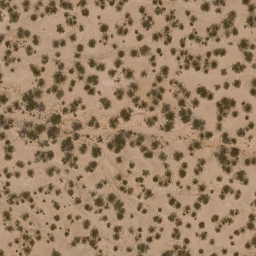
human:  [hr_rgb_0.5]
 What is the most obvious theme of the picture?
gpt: chaparral